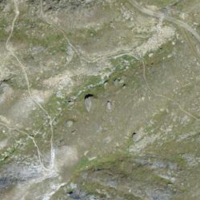
EUNIS habitat code: 31
Species observed at this site:
Rhodiola rosea
Leontopodium nivale
Oxytropis campestris